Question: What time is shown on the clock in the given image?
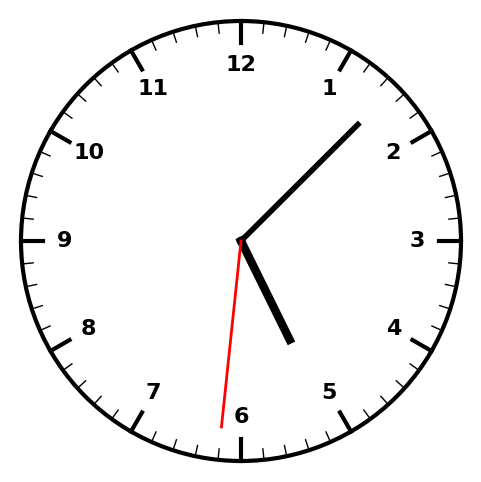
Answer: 05:07:31